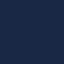
Label: SeaLake